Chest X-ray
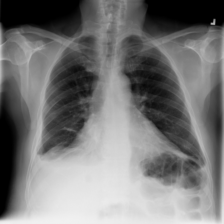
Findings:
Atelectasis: positive
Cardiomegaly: negative
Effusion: negative
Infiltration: negative
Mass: negative
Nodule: negative
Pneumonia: negative
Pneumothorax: positive
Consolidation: negative
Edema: negative
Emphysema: negative
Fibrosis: negative
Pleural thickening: negative
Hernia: negative